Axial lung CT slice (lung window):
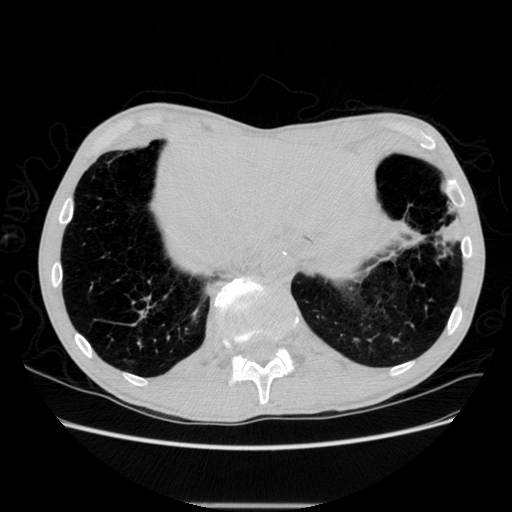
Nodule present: yes
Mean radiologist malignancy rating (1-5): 4